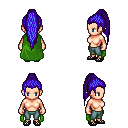
a pixel art fantasy rpg character, female body template, human, light skin, green cape, teal pants, blue extra-long topknot hairstyle, ghillies, four views (front, back, left, right), 2x2 character sprite sheet, small pixel art, hard edges, no anti-aliasing